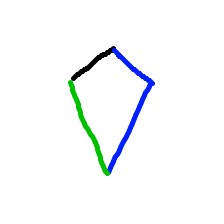
Shape: kite